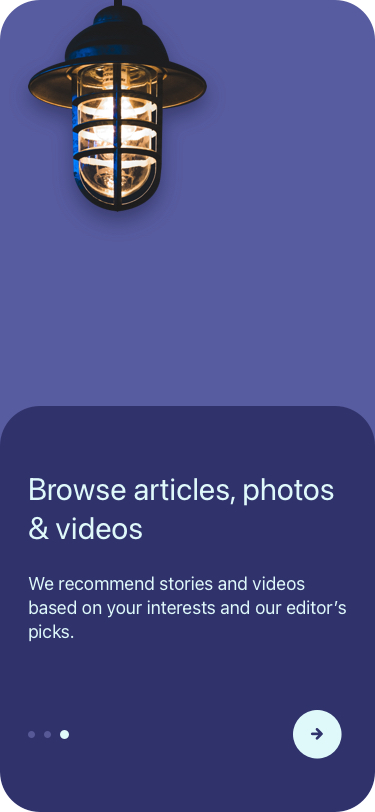
Text in this UI design:
Browse articles, photos & videos
We recommend stories and videos based on your interests and our editor’s picks.